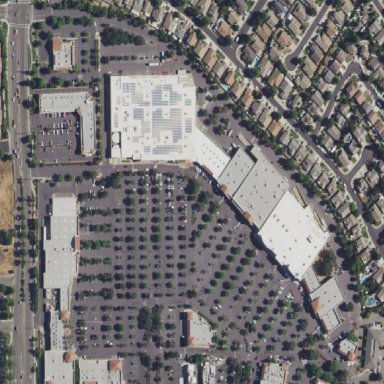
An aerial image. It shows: Retail area.